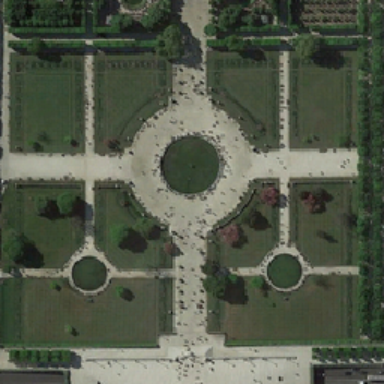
Many people in the square have many green plants and centers .